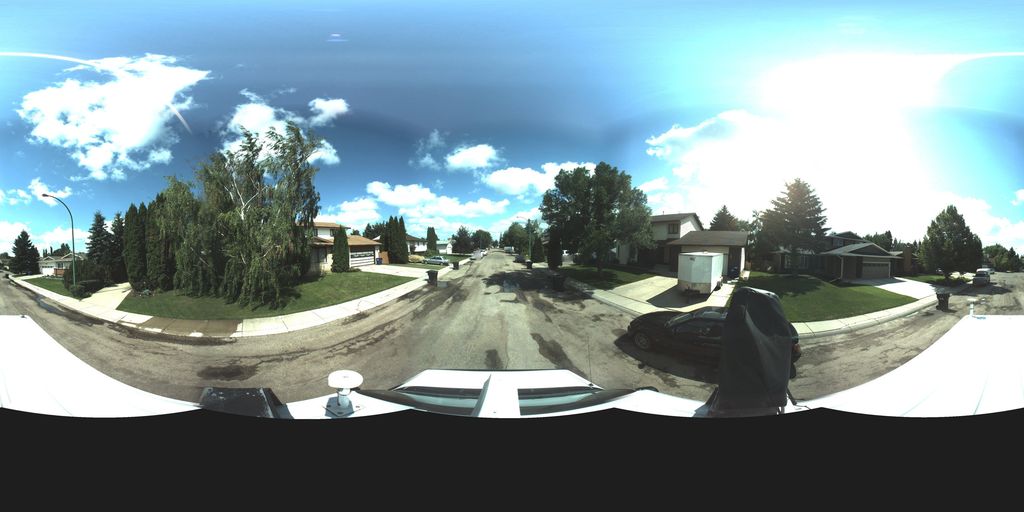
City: saskatoon